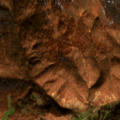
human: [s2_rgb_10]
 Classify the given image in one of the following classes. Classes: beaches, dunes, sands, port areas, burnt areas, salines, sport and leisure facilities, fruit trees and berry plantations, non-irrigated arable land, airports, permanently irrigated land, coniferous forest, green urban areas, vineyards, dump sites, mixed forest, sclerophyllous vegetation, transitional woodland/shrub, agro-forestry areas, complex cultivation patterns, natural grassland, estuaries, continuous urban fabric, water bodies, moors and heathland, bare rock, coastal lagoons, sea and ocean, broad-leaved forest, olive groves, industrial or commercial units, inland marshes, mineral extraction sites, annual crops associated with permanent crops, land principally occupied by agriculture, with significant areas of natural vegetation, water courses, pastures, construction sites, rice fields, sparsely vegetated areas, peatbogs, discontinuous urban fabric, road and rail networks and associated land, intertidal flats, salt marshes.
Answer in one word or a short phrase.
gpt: pastures, land principally occupied by agriculture, with significant areas of natural vegetation, broad-leaved forest, transitional woodland/shrub